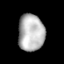
Tissue: skin
Cell type: Epithelial cells
Senescence score: 0.2575
Nuclear area (px): 943
Mean DAPI intensity: 181.876